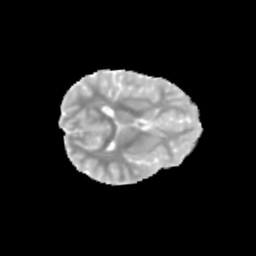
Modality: MD
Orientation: axial
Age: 12
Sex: female
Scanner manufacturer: siemens
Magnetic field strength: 3 T
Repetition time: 3.8 s
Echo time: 0.07 s